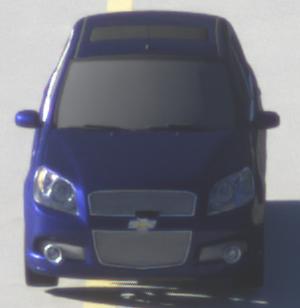
Make: Chevrolet
Model: Aveo 1.2
Detailed model: Aveo
Model produced from: 2008/06
Model produced until: 2011/01
Doors: 3
Color: blue
Road condition: dry road
Daytime: sunrise or sunset
Contrast: medium contrast